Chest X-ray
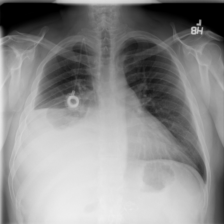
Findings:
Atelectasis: negative
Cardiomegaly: negative
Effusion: positive
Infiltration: negative
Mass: negative
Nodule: negative
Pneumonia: negative
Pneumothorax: negative
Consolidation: negative
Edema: negative
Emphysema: negative
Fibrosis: negative
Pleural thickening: negative
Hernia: negative